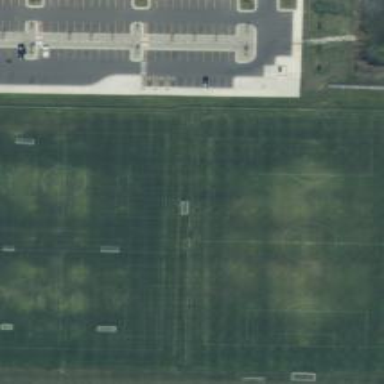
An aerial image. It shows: Soccer pitch with grass surface for leisure land.